Question: I have an unconnected graph that I plot with 'fruchterman-reingold' layout in 'igraph'
'''
require(igraph)
er_graph <- erdos.renyi.game(100, 5/20)+erdos.renyi.game(100, 5/20)
coords<-layout.fruchterman.reingold(er_graph)
plot(er_graph,layout=coords, vertex.label=NA)
'''
Plot Example :

The result was two distant clusters.
I wish to decrease the white area in my plot.
Is there a way to scale the coordinate in order to decrease the space between the clusters?
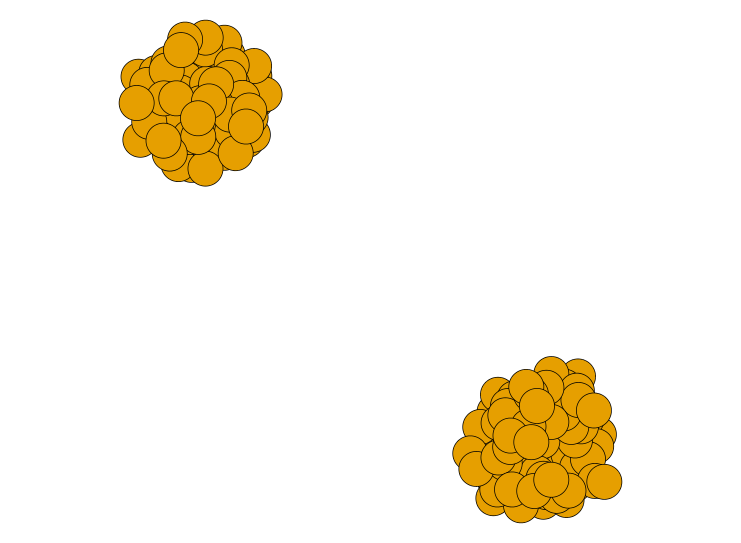
Answer: There may be an easy way to do this in one of the layout functions, but you can also directly change the node coordinates after creating the layout. If you look at 'coords', you can see it's just a matrix of node coordinates. You can use the cluster labels to move the two node clusters closer together programmatically:
'''
require(igraph)
require(dplyr)
er_graph <- erdos.renyi.game(100, 5/20)+erdos.renyi.game(100, 5/20)
# Make layout reproducible
set.seed(40)
coords <- layout.fruchterman.reingold(er_graph)
# Original graph
plot(er_graph,layout=coords, vertex.label=NA)
'''
<URL>
Move clusters closer together: First, we add the cluster labels to the coordinates and set a parameter 'f' for what fraction of the distance between clusters we want eliminate. Then we subtract from each node 'f' times the difference between the mean coordinates for that cluster and the mean coordinates over both clusters.
'''
# Add cluster labels to coords
coords = data.frame(coords, clust=clusters(er_graph)$membership)
# Move closer by a fraction "f" of mean distance between clusters
f = 0.6
# Shift each node closer to the overall center of mass of the node
coords = coords %>%
mutate(X1 = ifelse(clust==1, X1 - f*(mean(X1[clust==1]) - mean(X1)), X1 - f*(mean(X1[clust==2]) - mean(X1))),
X2 = ifelse(clust==1, X2 - f*(mean(X2[clust==1]) - mean(X2)), X2 - f*(mean(X2[clust==2]) - mean(X2))))
# Convert coords back to original matrix form
coords = as.matrix(coords[,1:2])
# Re-plot graph
plot(er_graph,layout=coords, vertex.label=NA)
'''
<URL>